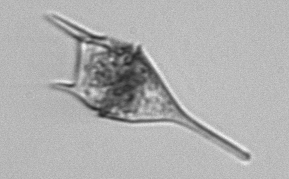
Label: Tripos_lineatus